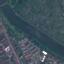
Land use / land cover: River